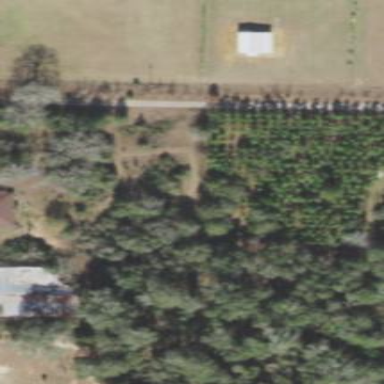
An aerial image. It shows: Plant nursery cultivating trees.